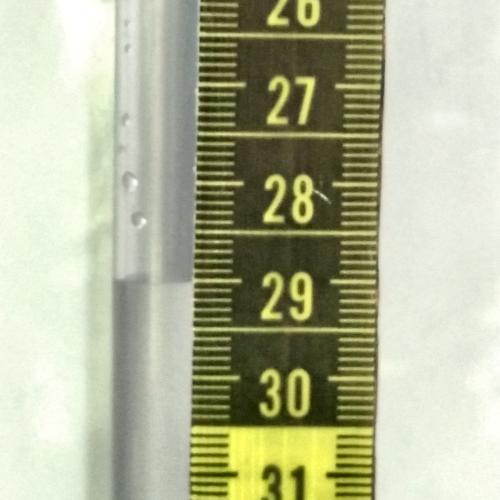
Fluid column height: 29.0 cm